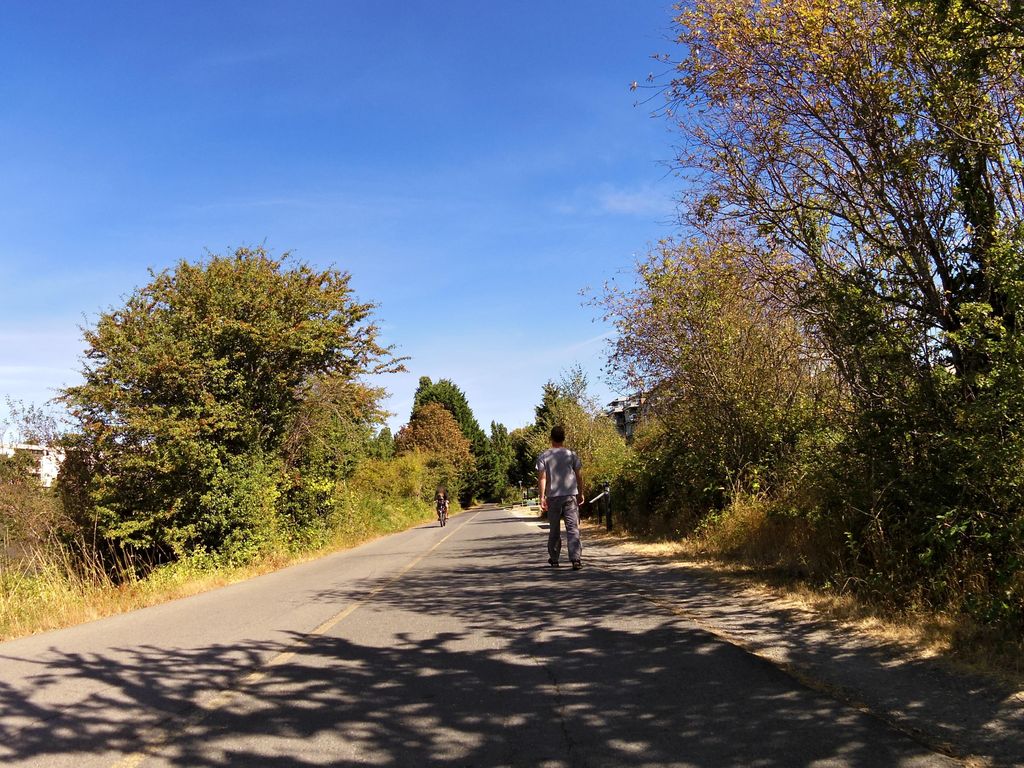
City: victoria